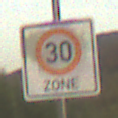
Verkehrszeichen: BeginnZone30
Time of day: SunriseSunset
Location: Outdoor (Nature)
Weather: PartlyCloudy
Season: NotSpecified
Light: Natural